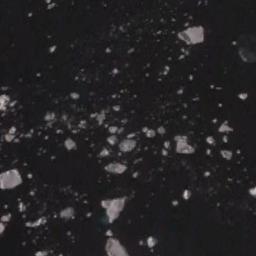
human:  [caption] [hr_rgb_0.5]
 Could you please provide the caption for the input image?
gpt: A large piece of large and small non-adhesive ice floating on the deep blue sea .

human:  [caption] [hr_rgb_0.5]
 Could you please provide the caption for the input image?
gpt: Sea ice is surrounded by water .

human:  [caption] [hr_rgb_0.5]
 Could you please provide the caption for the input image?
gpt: There are many ice on the black sea .

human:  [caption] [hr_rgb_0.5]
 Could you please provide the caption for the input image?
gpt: A lot of small pieces of sea ice float in the deep blue sea .

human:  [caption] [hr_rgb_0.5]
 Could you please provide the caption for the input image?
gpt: There are many pieces of sea ice .